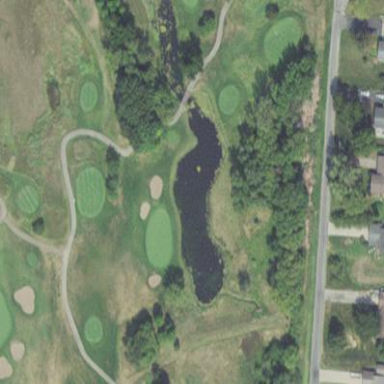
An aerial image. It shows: Rough area in golf course.